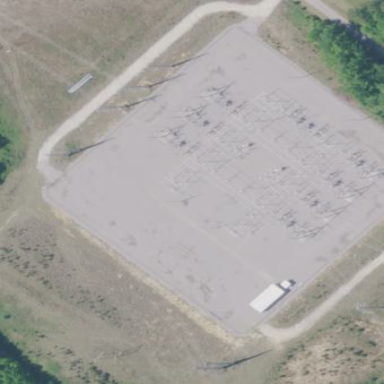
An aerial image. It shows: Substation for switching with surrounding fence.